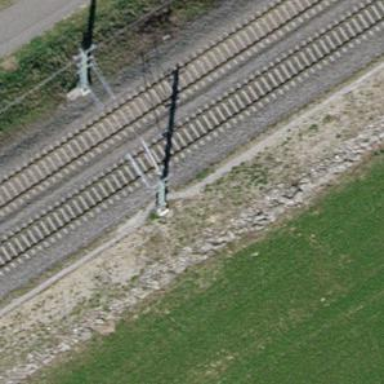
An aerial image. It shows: Catenary mast for power lines.